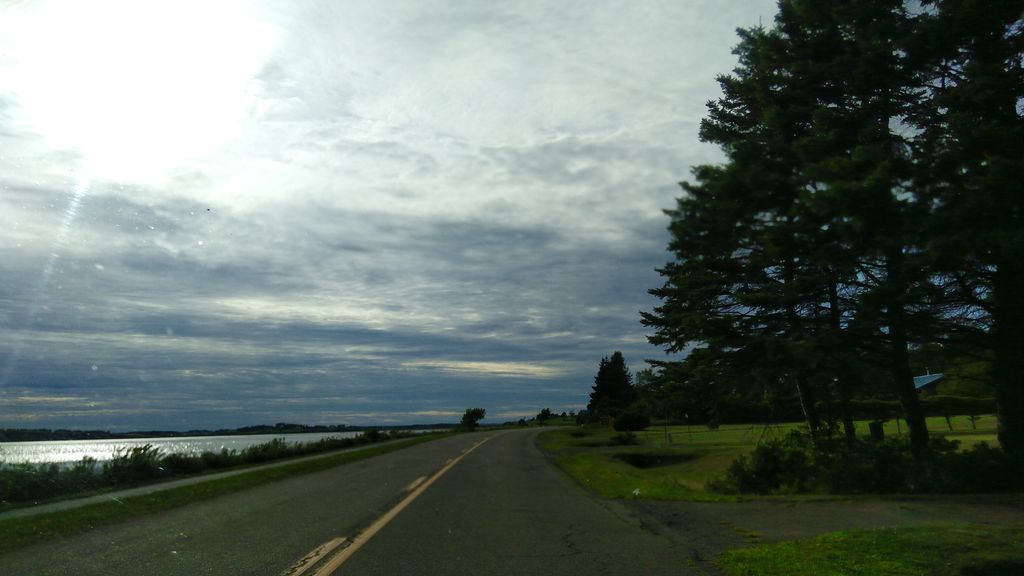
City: charlottetown